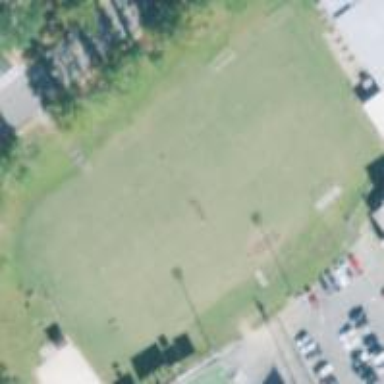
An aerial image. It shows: Pitch for American football.